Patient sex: F
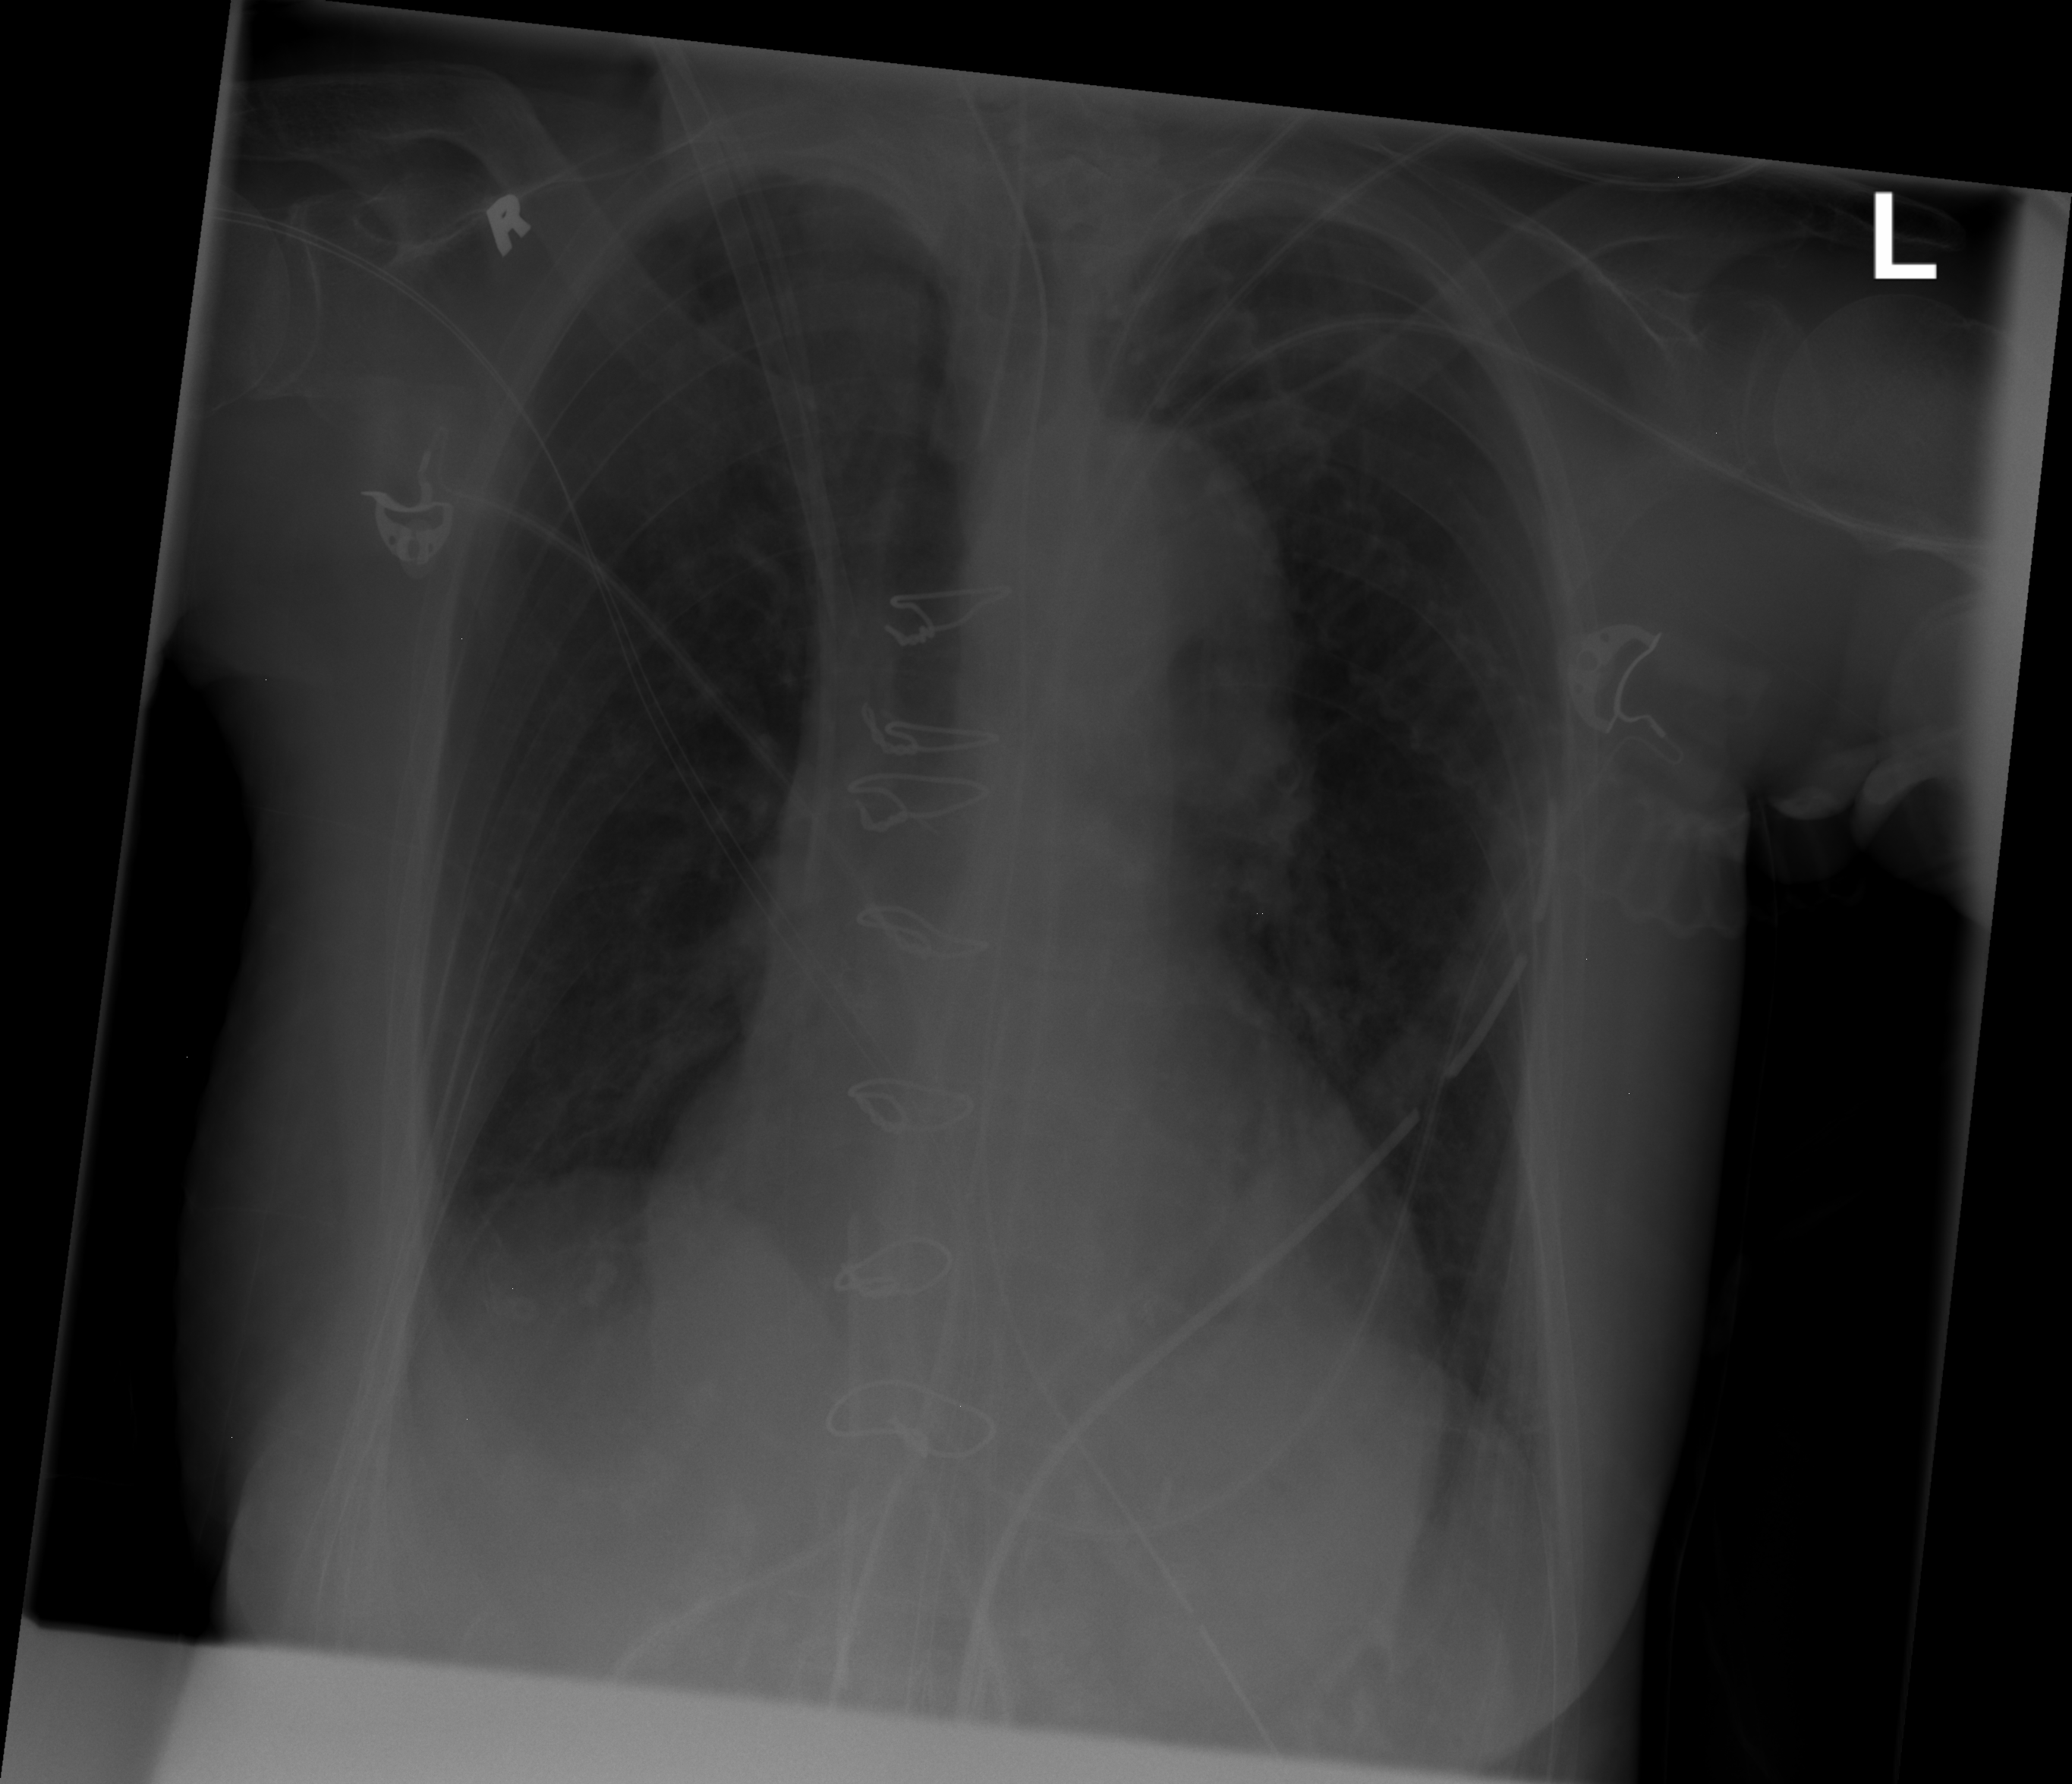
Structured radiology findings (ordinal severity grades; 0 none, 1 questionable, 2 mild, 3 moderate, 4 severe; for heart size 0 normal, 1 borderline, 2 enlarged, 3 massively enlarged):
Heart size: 2
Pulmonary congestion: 0
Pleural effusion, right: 0
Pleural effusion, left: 0
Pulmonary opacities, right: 0
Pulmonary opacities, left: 0
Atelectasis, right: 1
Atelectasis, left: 1